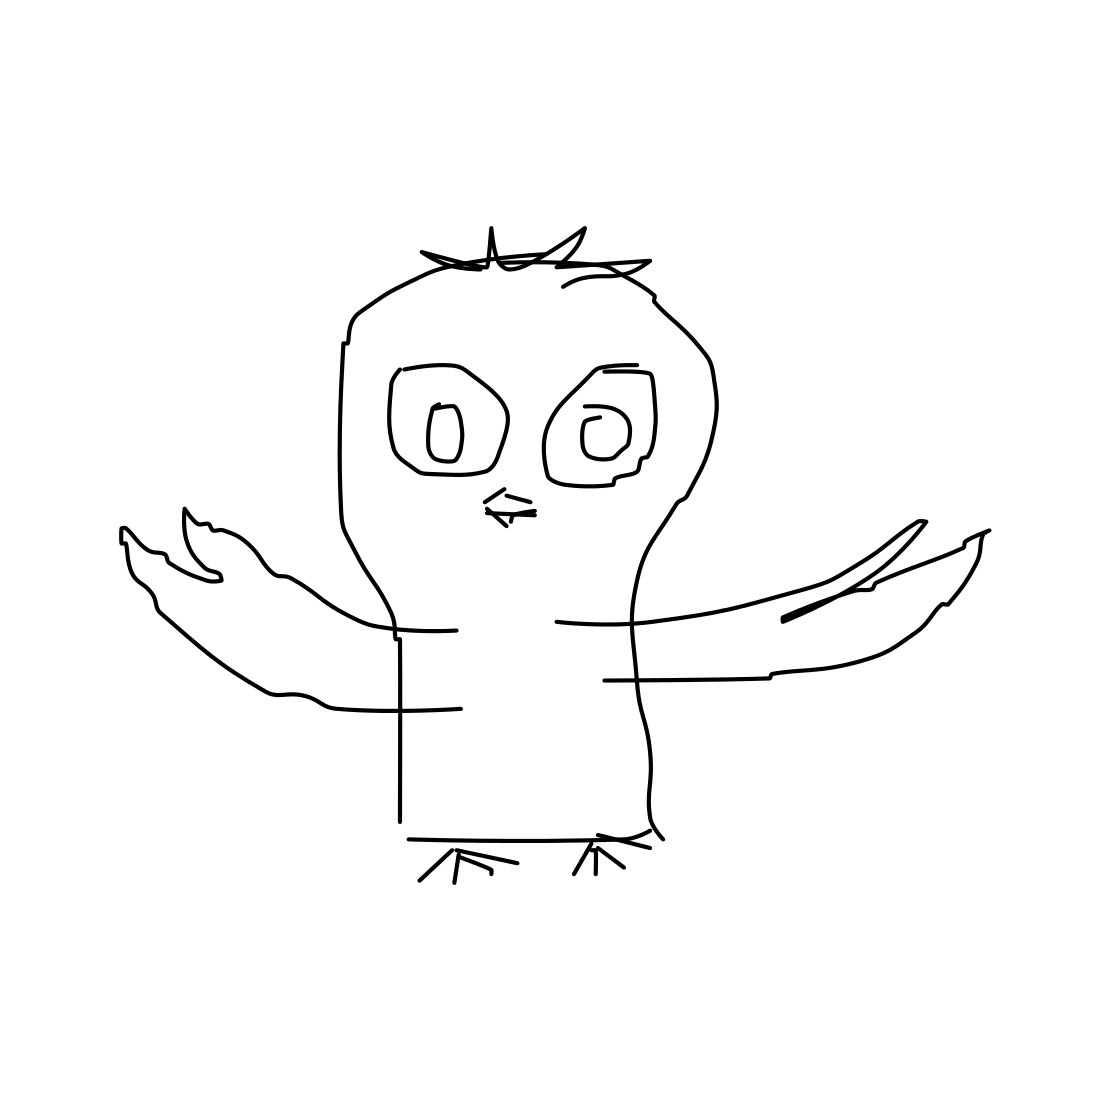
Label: owl